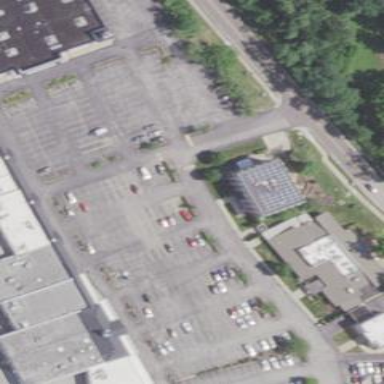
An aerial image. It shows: Retail area.